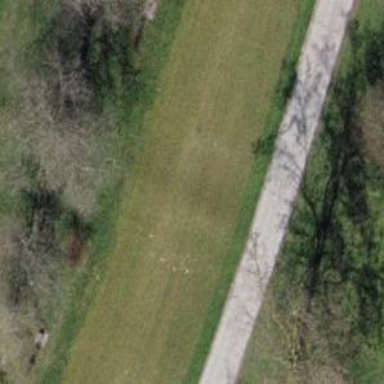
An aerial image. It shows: Golf tee.